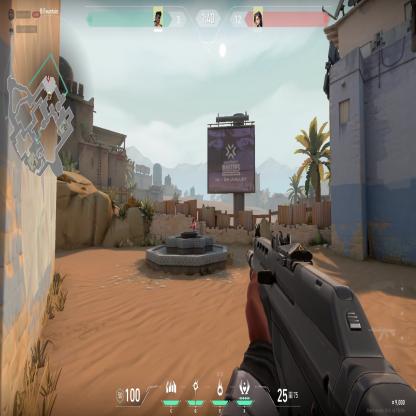
Label: enemy